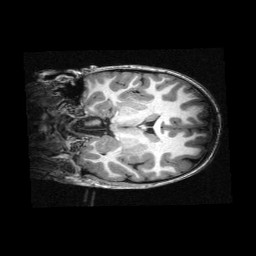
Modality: T1w
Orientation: coronal
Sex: male